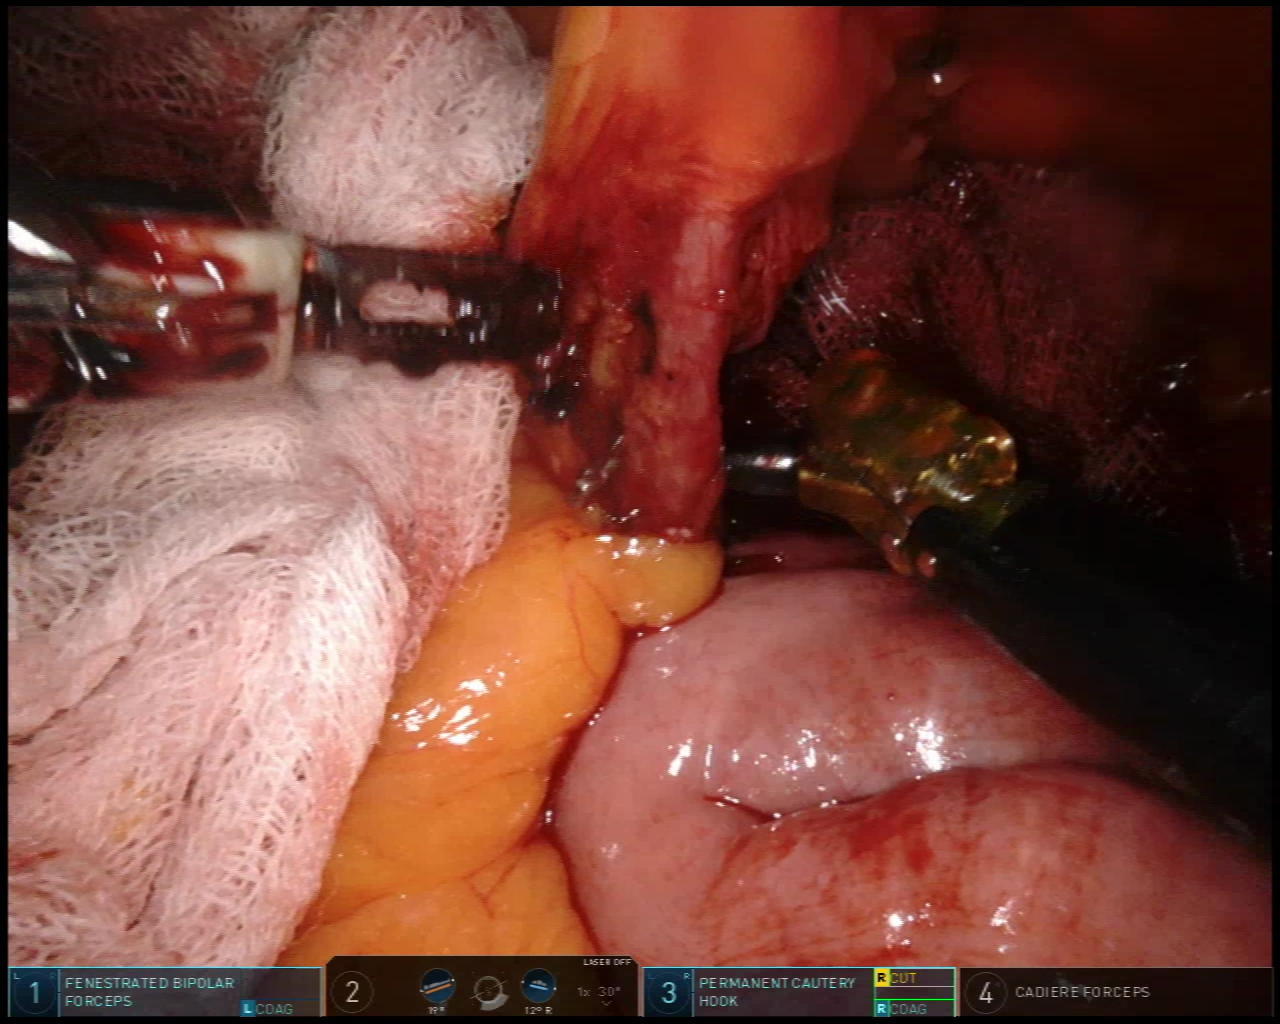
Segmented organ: intestinal_veins
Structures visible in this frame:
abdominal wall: no
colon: yes
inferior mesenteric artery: no
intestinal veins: yes
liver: no
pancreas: no
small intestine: no
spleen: no
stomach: no
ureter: no
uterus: no
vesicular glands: no